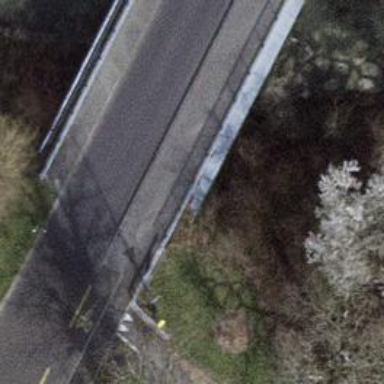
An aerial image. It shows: Secondary road bridge with asphalt surface. There are sidewalks on both sides and cycle lane on the left.